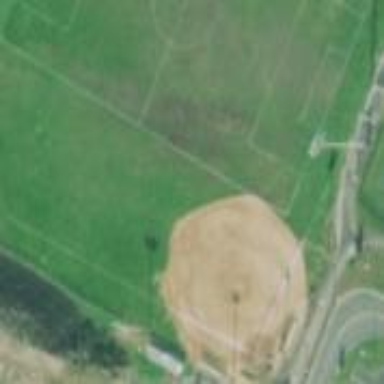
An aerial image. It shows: Baseball pitch for leisure and sports activities.